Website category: movie
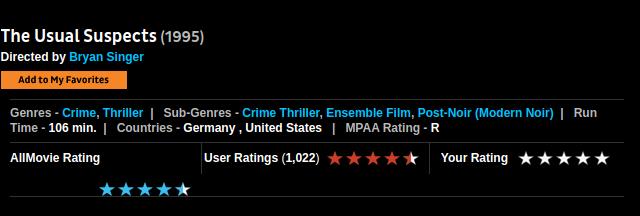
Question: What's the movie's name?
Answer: The Usual Suspects

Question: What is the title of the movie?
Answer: The Usual Suspects

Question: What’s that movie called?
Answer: The Usual Suspects

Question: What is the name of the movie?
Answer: The Usual Suspects

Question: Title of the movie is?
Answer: The Usual Suspects

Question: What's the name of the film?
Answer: The Usual Suspects

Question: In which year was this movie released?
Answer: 1995

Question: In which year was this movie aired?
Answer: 1995

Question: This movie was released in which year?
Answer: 1995

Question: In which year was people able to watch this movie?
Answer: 1995

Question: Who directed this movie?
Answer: Bryan Singer

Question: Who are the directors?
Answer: Bryan Singer

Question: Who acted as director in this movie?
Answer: Bryan Singer

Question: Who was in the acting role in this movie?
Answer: Bryan Singer

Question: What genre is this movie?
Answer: Crime , Thriller

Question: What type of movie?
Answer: Crime , Thriller

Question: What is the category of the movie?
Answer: Crime , Thriller

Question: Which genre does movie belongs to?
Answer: Crime , Thriller

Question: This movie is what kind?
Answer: Crime , Thriller

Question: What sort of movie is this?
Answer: Crime , Thriller

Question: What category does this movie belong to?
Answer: Crime , Thriller

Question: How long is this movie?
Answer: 106 min.

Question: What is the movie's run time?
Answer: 106 min.

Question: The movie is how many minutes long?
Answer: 106 min.

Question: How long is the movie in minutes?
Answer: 106 min.

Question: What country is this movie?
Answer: Germany , United States

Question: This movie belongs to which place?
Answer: Germany , United States

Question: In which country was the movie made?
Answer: Germany , United States

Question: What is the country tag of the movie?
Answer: Germany , United States

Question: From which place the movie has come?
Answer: Germany , United States